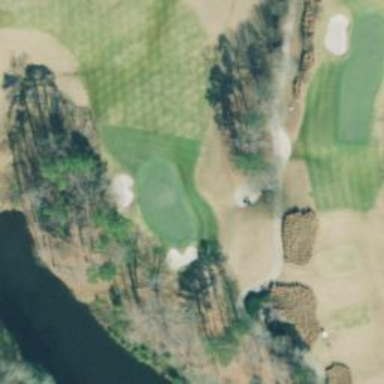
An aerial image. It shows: Path for golf carts.